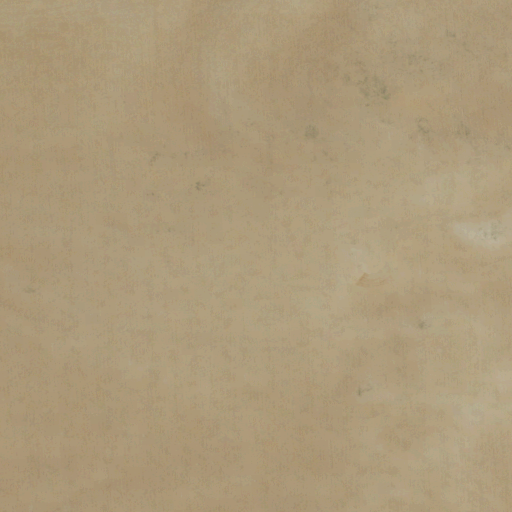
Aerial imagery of mountain in Oregon named Lone Butte containing only cultivated crops